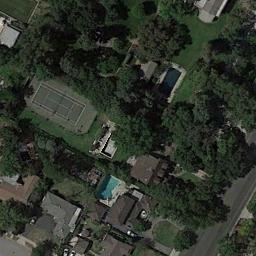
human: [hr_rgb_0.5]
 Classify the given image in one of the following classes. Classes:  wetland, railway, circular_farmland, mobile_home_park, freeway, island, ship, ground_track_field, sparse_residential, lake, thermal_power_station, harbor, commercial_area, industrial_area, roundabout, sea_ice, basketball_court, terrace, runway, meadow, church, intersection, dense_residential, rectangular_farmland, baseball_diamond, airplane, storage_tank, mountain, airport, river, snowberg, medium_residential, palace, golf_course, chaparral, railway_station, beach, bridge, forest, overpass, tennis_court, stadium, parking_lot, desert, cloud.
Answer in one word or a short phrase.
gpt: tennis_court